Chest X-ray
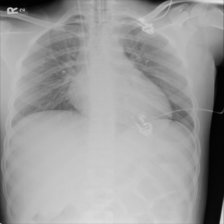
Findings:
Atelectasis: negative
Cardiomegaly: negative
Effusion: negative
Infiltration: negative
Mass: negative
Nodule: negative
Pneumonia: negative
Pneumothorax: negative
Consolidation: negative
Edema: negative
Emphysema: negative
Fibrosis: negative
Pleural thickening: negative
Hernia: negative